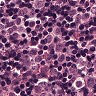
Metastatic tissue present: yes